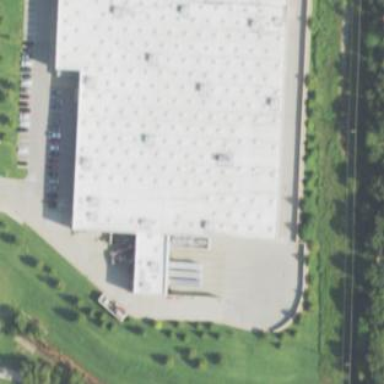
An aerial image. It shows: Wholesale shop within building.